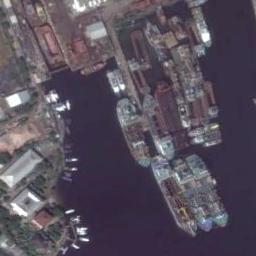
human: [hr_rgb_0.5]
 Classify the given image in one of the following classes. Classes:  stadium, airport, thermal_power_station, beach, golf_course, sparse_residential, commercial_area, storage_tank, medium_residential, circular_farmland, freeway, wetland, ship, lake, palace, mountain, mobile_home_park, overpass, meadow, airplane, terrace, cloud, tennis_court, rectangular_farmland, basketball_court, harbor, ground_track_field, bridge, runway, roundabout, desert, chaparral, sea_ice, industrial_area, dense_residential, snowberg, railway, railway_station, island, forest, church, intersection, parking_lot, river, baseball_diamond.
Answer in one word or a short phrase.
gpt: ship